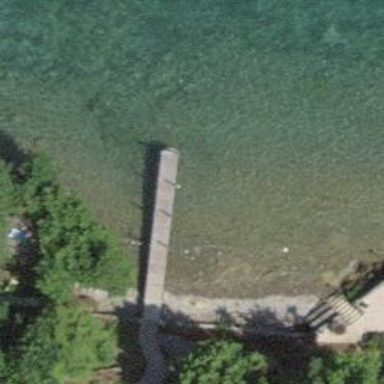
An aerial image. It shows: Man-made pier.